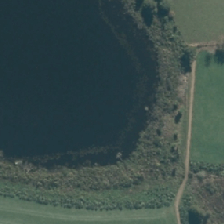
Land cover: lake_pond